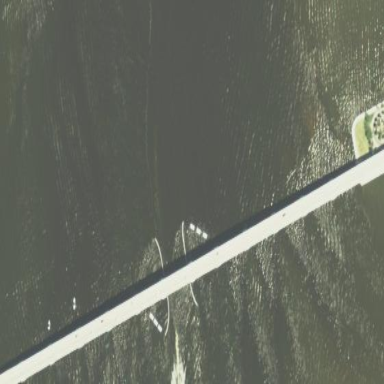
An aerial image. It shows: Man-made bridge.